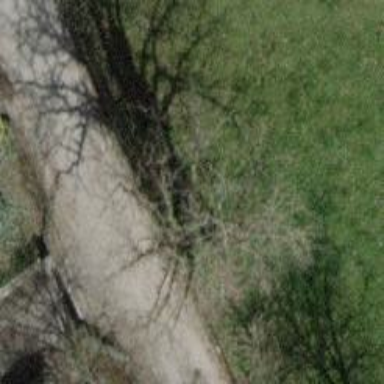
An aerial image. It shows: Broadleaved tree in natural setting.